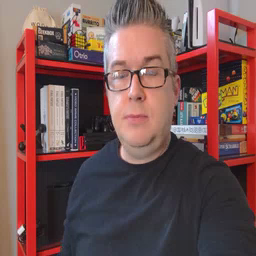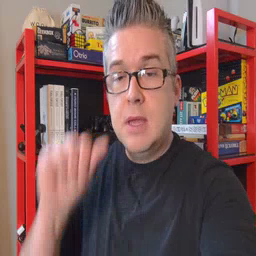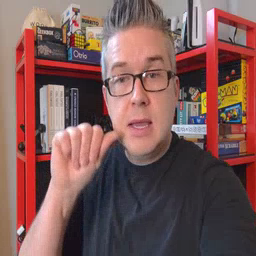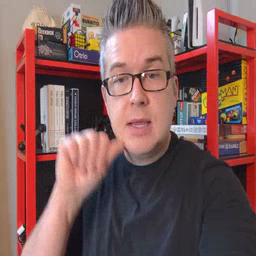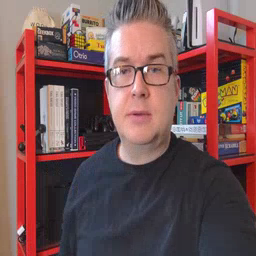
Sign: aunt